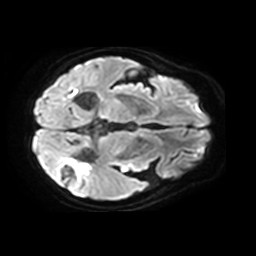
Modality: TRACE
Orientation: axial
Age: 77
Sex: female
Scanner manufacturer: philips
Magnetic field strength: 3 T
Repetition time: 4.726 s
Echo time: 0.06054 s